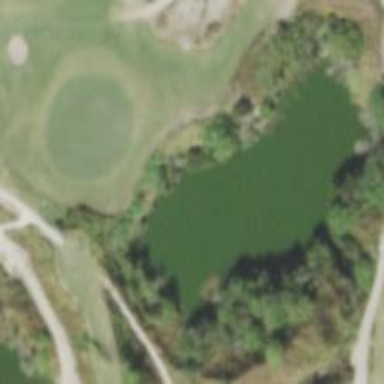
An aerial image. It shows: Picturesque scene of golf course with lateral water hazard.